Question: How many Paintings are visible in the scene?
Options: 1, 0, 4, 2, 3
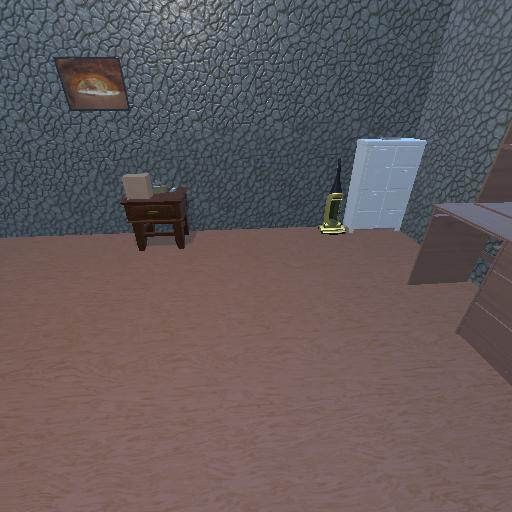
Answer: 1